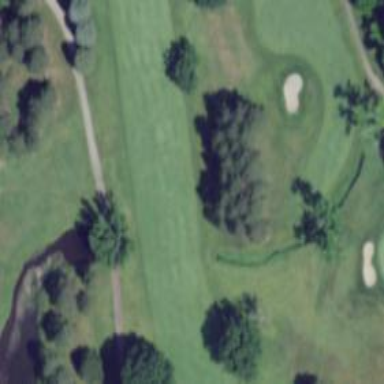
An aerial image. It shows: View of golf hole.